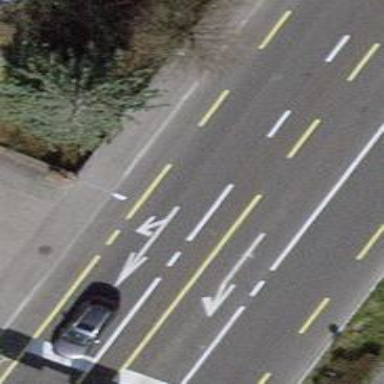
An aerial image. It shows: Secondary road with advisory cycle lane. The road surface is asphalt.